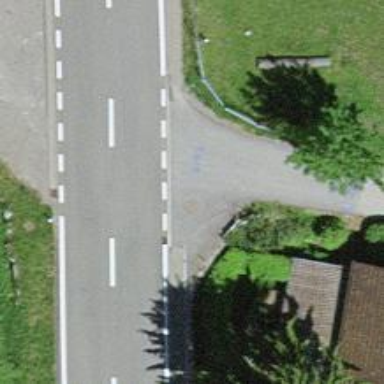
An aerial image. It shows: Tertiary road with asphalt surface.